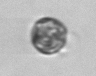
Label: coccolithophorid